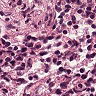
Metastatic tissue present: no